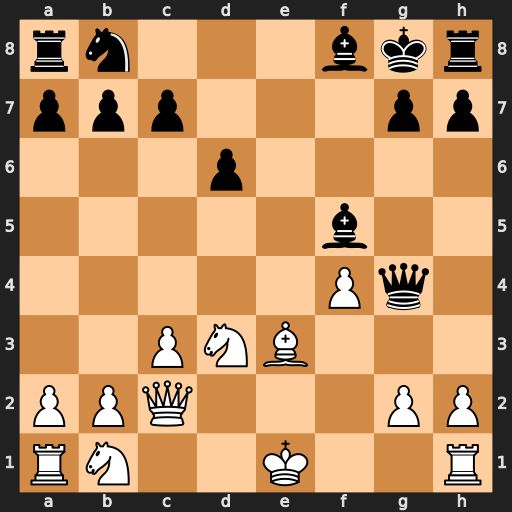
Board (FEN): rn3bkr/ppp3pp/3p4/5b2/5Pq1/2PNB3/PPQ3PP/RN2K2R
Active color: w
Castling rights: KQ
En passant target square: -
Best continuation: Qb3+ Be6 Qxb7